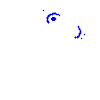
Particle: proton